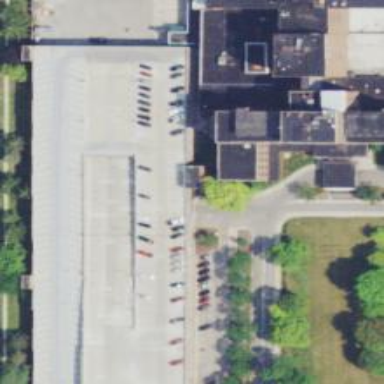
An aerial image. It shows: Multi-storey parking building.